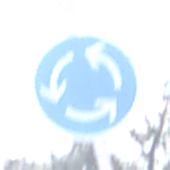
Verkehrszeichen: Kreisverkehr
Zusatzzeichen oben: VorfahrtGewaehren
Umgebung: Outdoor, Nature
Tageszeit: MorningAfternoon
Wetter: PartlyCloudy
Licht: Natural
Jahreszeit: NotSpecified
Kontrast: HighContrast